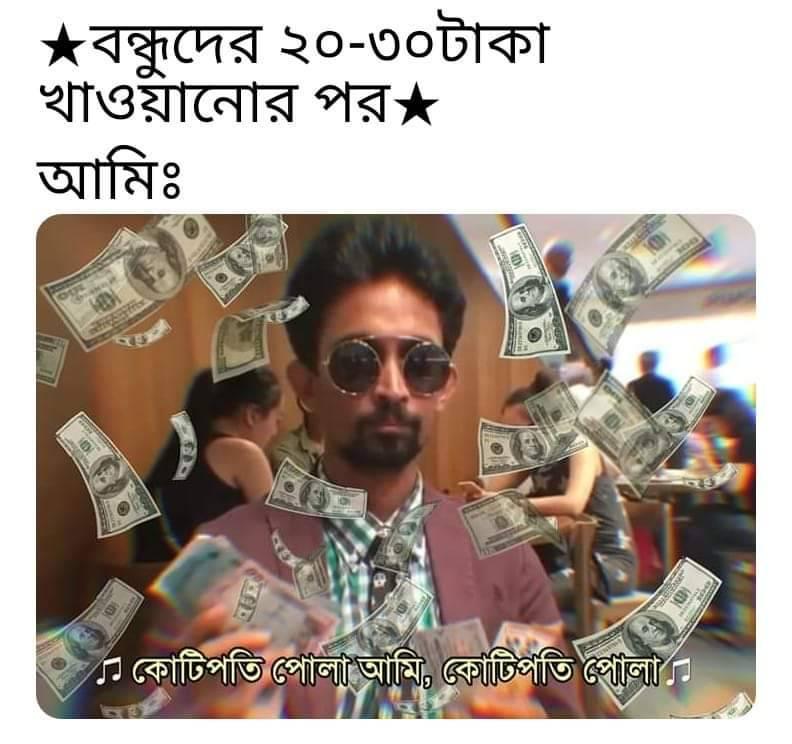
Caption: *বন্ধুদের ২০-৩০ টাকা খাওয়ানোর পর *   আমিঃ     কোটিপতি পোলা আমি, কোটিপতি পোলা
Label: non-hate